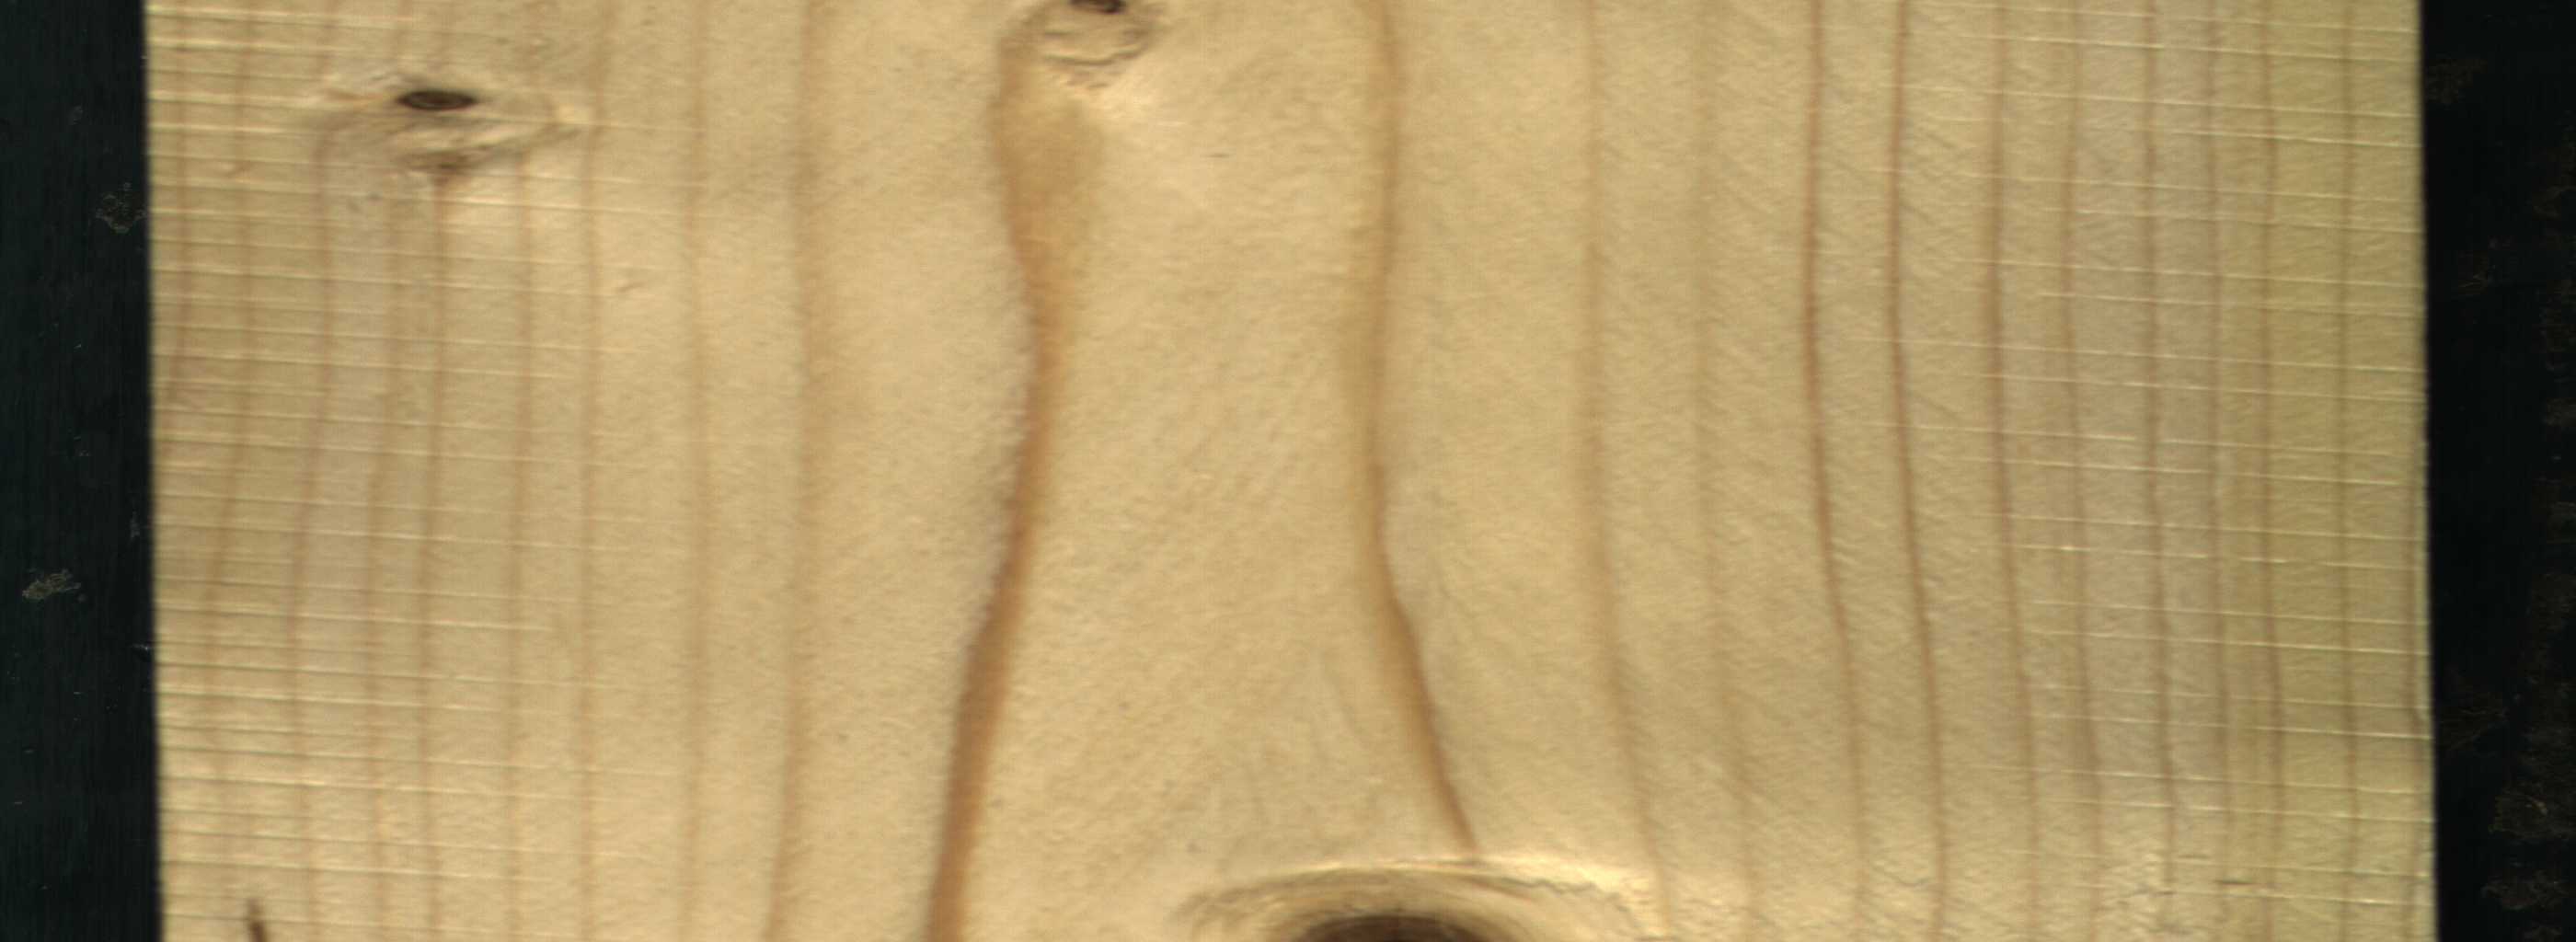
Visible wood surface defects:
resin
Dead_Knot
Dead_Knot
Dead_Knot